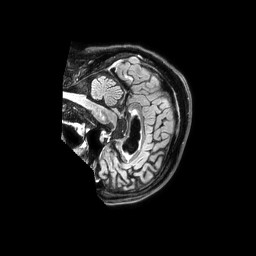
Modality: FLAIR
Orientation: sagittal
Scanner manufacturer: philips
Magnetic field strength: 3 T
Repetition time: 4.8 s
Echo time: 0.34 s